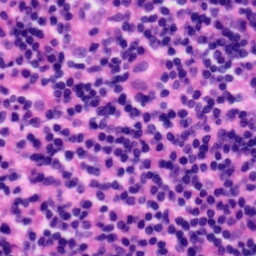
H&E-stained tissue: Tonsil